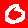
Digit: 0